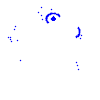
Particle: electron